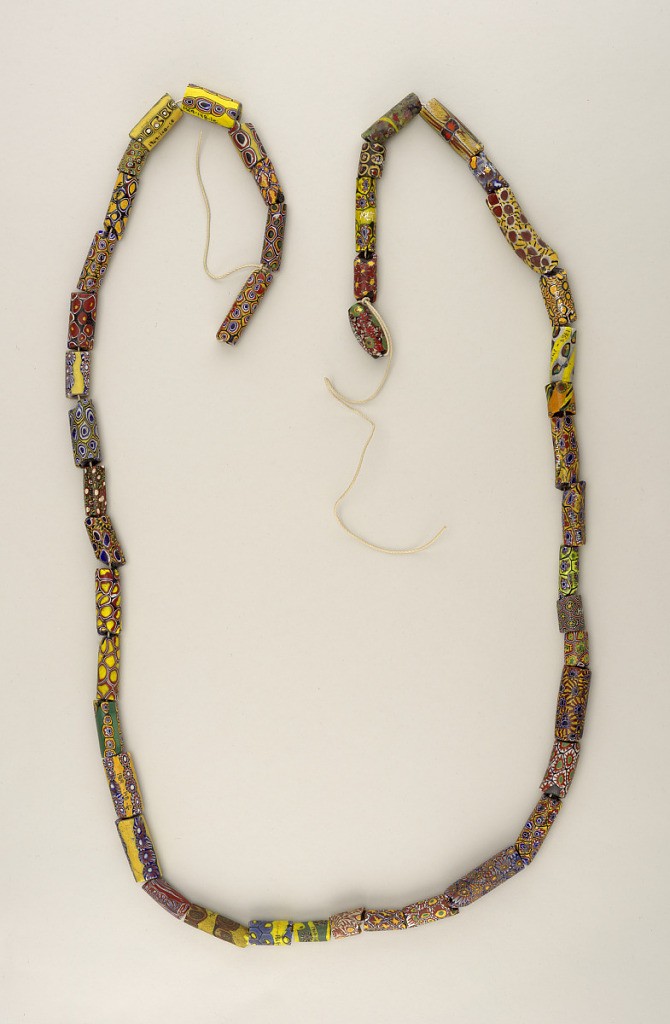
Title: Beads
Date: ca. 1860
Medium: Millefiori glass, raffia
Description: Forty-six multi-colored glass beads of various lengths on single string; all cylindrical with exception of one with tapered ends.